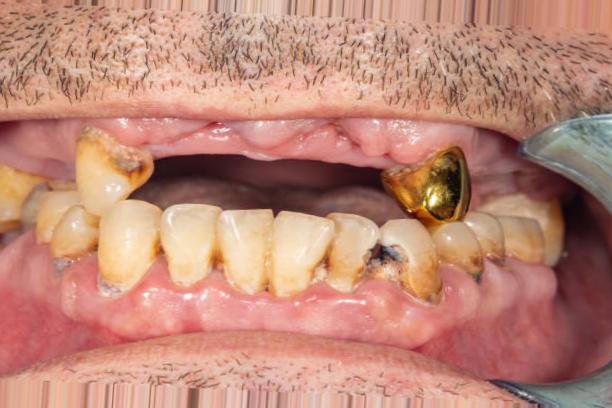
Condition: Caries